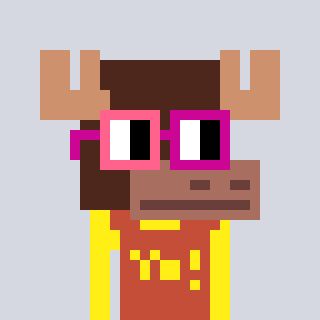
a pixel art character with square pink and red glasses, a moose-shaped head and a rust-colored body on a cool background